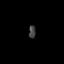
Tissue: skin
Cell type: Epithelial cells
Senescence score: 0.154
Nuclear area (px): 85
Mean DAPI intensity: 65.694